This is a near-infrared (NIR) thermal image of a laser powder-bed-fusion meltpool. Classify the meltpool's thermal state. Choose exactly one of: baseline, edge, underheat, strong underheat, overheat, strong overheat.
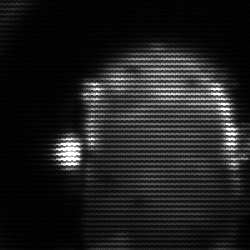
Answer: baseline